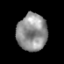
Tissue: prostate
Cell type: T cells
Senescence score: 0.305
Nuclear area (px): 1097
Mean DAPI intensity: 144.156